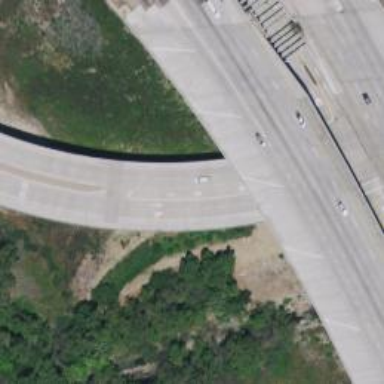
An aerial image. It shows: Secondary road crossing bridge.